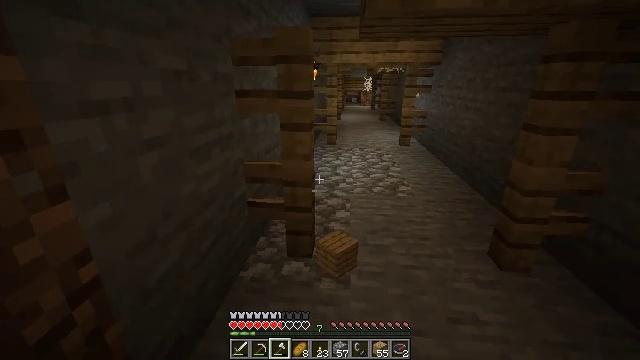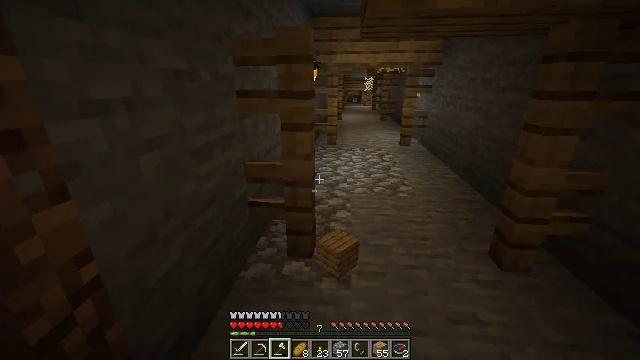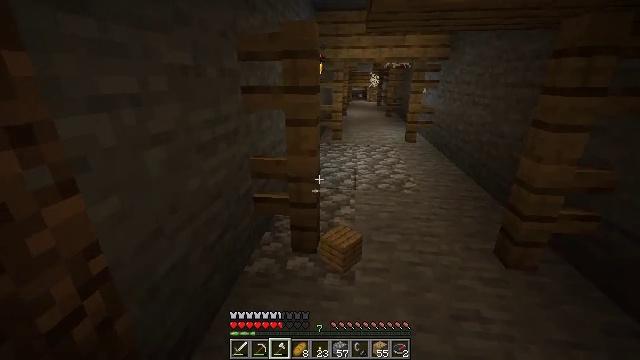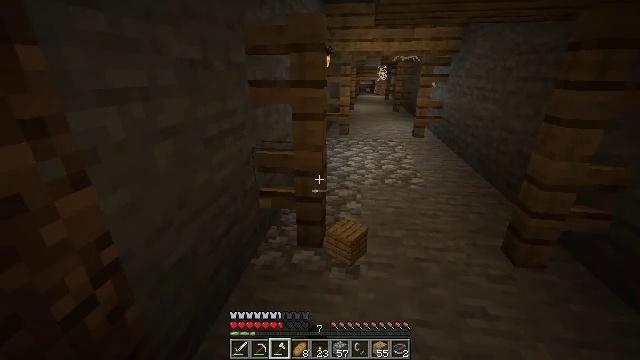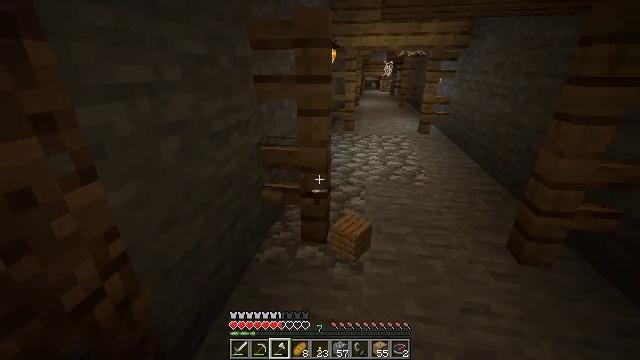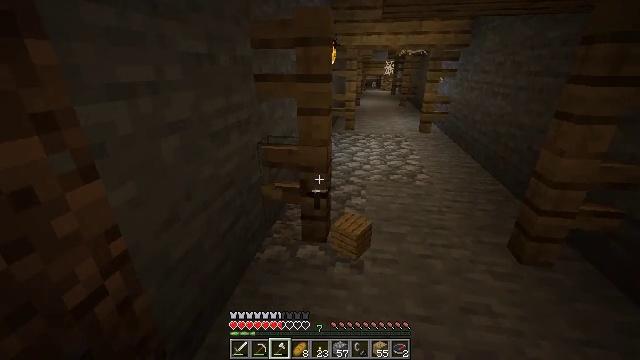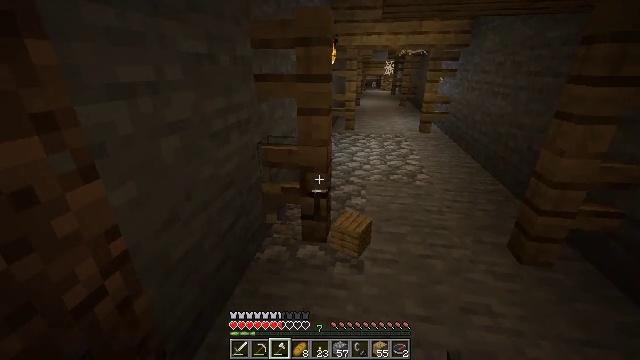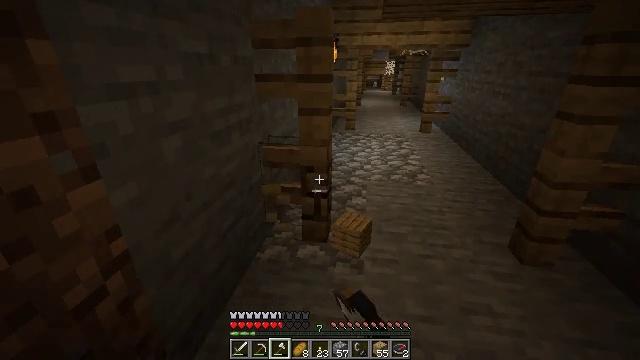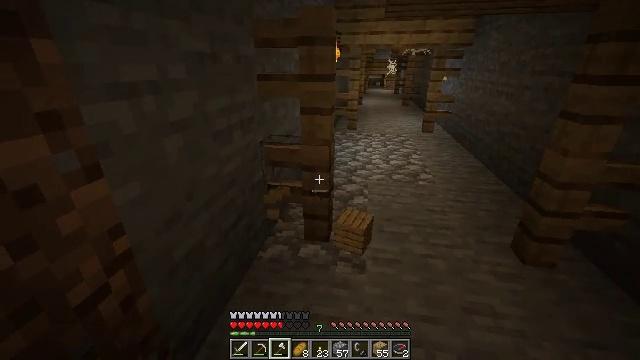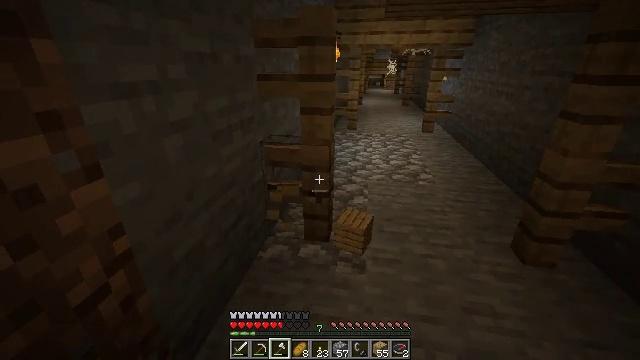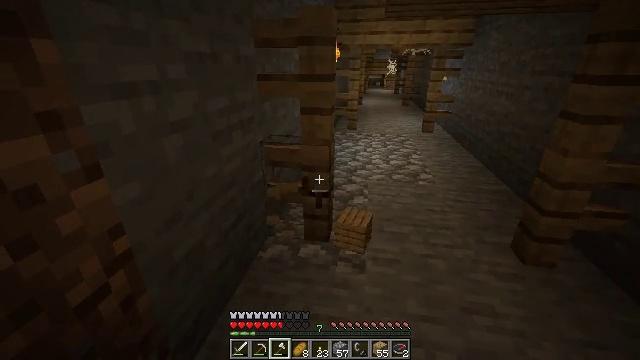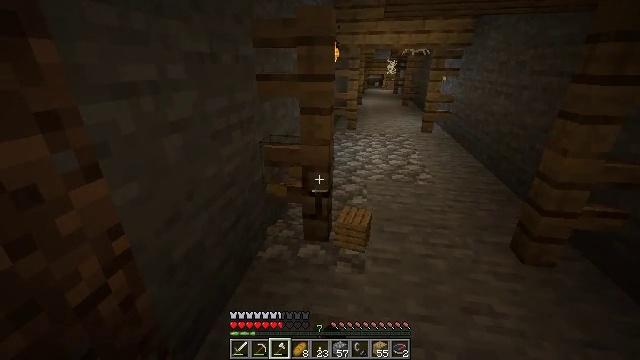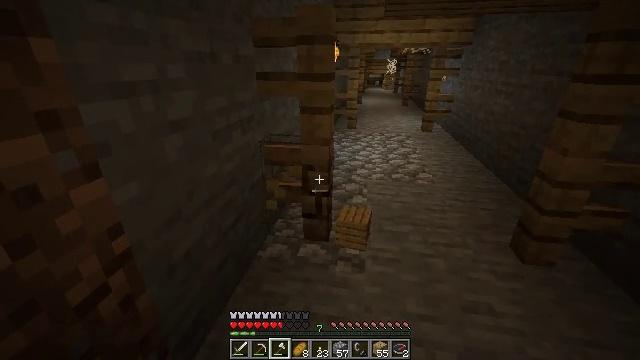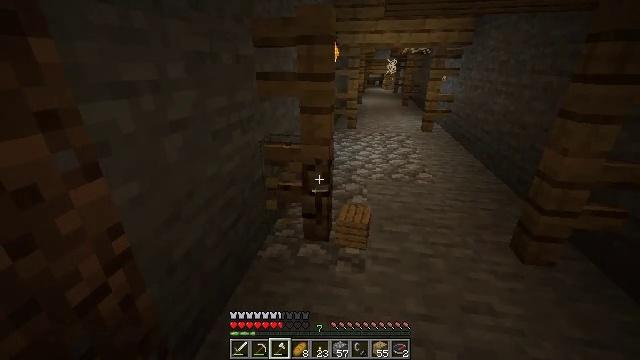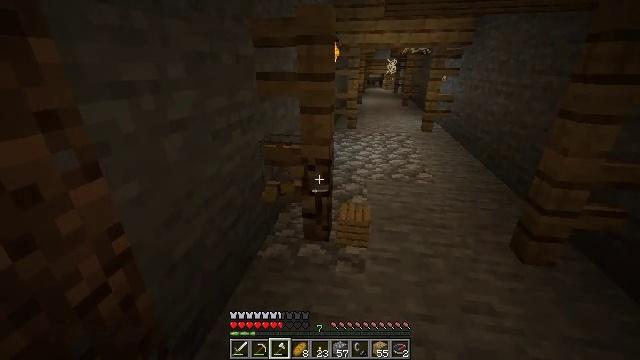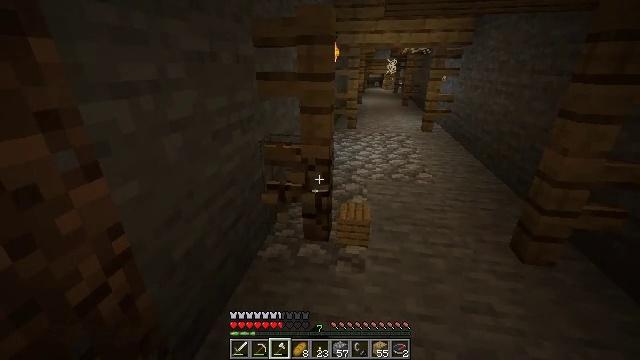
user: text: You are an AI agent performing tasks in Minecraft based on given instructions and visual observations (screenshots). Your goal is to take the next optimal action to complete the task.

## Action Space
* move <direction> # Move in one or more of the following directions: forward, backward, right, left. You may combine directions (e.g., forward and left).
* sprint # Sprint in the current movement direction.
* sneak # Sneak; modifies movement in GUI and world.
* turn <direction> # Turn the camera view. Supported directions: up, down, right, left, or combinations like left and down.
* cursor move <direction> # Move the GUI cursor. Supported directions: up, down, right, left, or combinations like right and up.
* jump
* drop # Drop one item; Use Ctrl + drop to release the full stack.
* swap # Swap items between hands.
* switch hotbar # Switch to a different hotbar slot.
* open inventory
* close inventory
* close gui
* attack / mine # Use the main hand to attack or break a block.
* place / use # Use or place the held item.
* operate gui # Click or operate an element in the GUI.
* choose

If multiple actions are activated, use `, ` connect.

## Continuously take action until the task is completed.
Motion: motion action
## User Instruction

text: Mine the oak fence from the structure.
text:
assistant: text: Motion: attack / mine
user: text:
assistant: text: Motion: turn left, attack / mine
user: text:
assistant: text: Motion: turn left and down, attack / mine
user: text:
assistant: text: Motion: turn left, attack / mine
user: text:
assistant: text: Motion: attack / mine
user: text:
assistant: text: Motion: attack / mine
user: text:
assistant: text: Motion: attack / mine
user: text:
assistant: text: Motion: no_op
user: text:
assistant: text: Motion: attack / mine
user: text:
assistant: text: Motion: attack / mine
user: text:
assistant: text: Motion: attack / mine
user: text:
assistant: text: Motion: attack / mine
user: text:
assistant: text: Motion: attack / mine
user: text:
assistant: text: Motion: attack / mine
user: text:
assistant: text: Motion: attack / mine
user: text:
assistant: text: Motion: attack / mine
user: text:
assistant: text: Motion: attack / mine
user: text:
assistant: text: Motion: attack / mine
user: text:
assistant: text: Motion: attack / mine
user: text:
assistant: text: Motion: attack / mine
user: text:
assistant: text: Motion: move forward, attack / mine
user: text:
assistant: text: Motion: move forward, attack / mine
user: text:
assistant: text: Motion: move forward, attack / mine
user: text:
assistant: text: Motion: move forward, attack / mine
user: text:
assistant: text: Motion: turn up, attack / mine
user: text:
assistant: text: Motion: turn right and up, attack / mine
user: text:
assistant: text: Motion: turn up, attack / mine
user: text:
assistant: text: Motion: attack / mine
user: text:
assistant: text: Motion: attack / mine
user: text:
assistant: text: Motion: attack / mine